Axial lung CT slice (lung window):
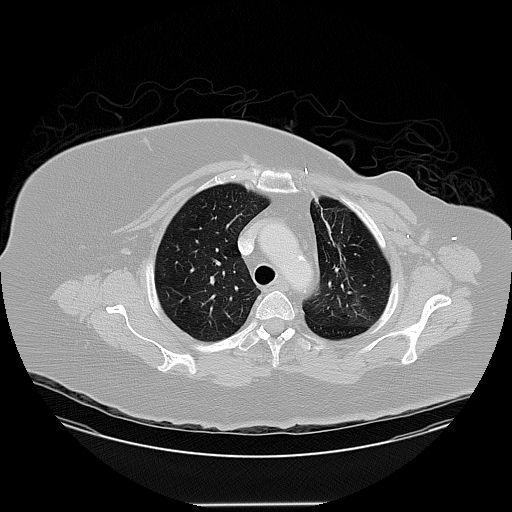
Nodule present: no